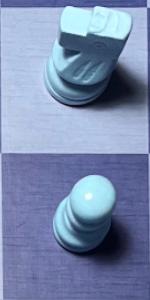
Label: Pawn_White